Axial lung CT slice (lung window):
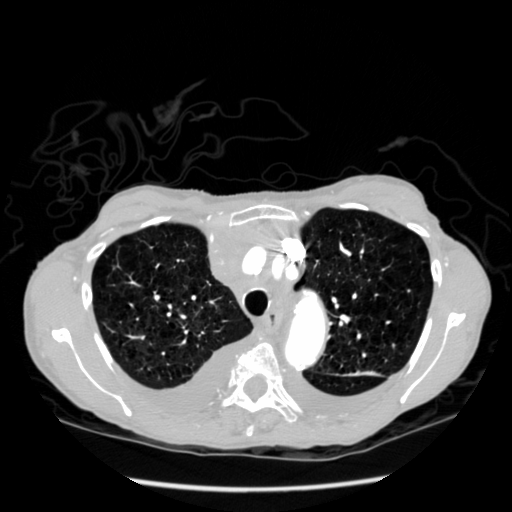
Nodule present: no